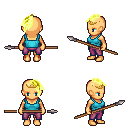
a pixel art fantasy rpg character, female body template, human, tanned skin, teal pirate shirt, magenta pants, gold long mohawk hairstyle, gold tiara, spear, four views (front, back, left, right), 2x2 character sprite sheet, small pixel art, hard edges, no anti-aliasing